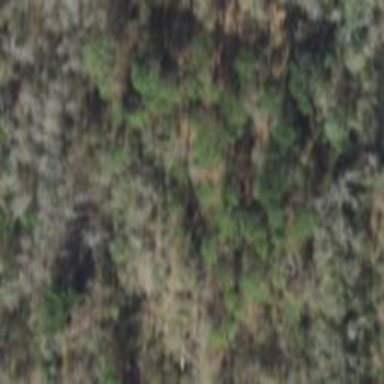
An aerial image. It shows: Woodland with needle-leaved trees.